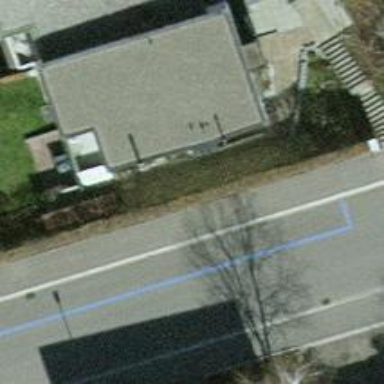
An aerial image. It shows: Asphalt parking lane.